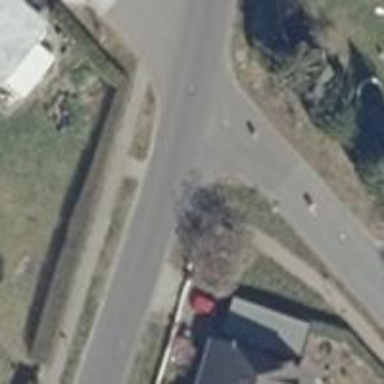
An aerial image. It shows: Unmarked road crossing.